Field crop: maize
Growth stage: 2
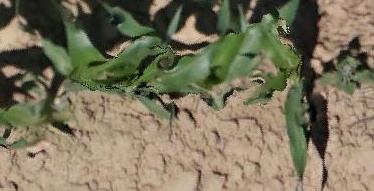
Species: maize